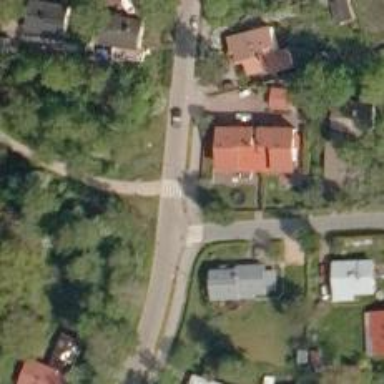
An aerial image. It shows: Footway with asphalt surface and crossing.